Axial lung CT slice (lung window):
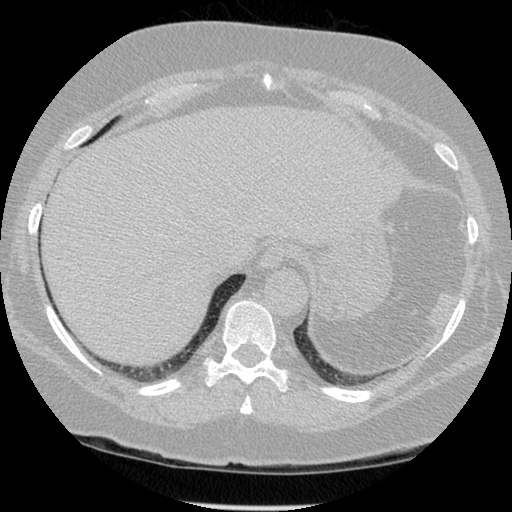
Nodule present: no